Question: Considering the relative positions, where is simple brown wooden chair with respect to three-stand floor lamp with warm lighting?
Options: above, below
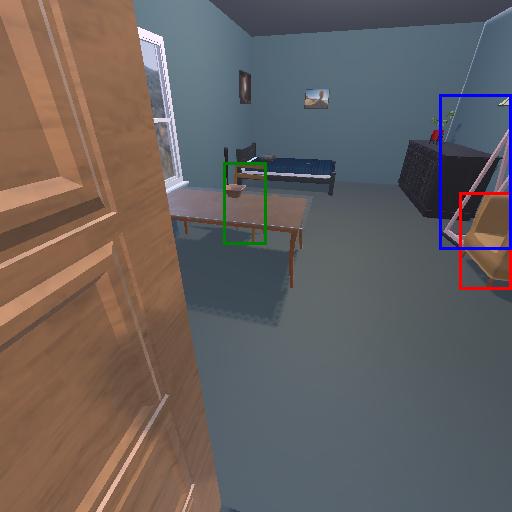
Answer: above